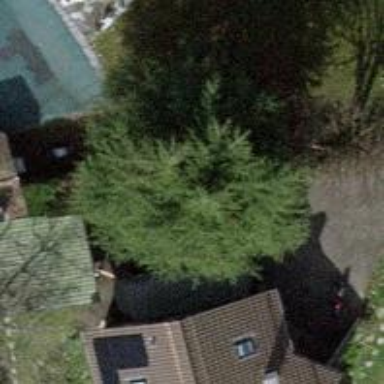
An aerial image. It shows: Evergreen needle-leaved tree.